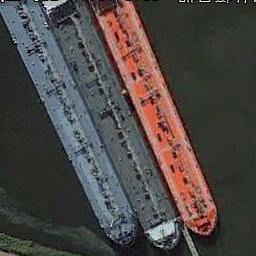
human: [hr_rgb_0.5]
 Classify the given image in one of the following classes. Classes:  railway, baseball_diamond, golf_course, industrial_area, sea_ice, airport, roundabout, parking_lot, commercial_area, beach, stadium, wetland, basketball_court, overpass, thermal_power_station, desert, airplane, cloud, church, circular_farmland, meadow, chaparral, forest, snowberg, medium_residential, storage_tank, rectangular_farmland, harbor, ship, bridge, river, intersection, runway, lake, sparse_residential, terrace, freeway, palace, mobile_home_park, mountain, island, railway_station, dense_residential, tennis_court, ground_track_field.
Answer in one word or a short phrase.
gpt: ship